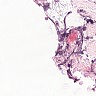
Metastatic tissue present: no